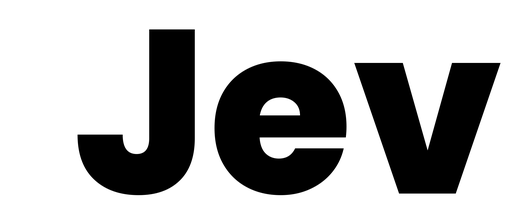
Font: Poppins-ExtraBold